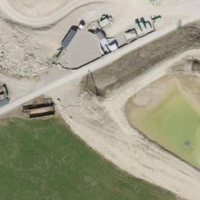
EUNIS habitat code: 24
Species observed at this site:
Chrysogaster solstitialis